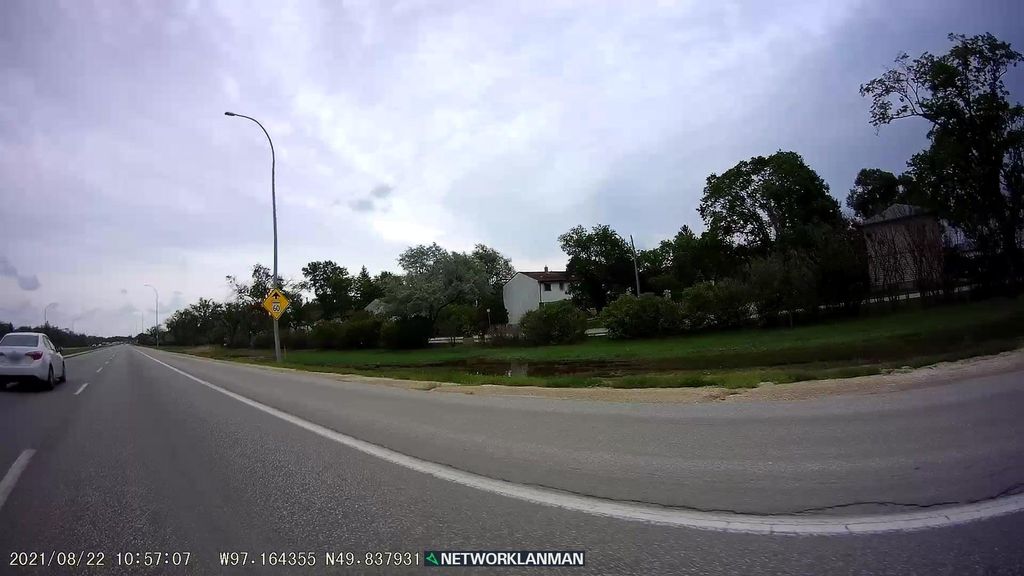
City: winnipeg